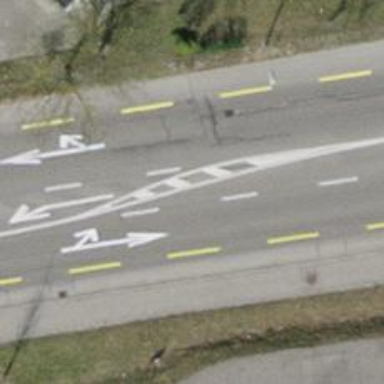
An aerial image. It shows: Primary highway with designated cycle lane on both sides.